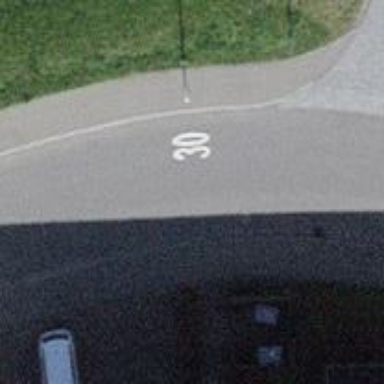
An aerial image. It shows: Footway surfaced with paving stones.